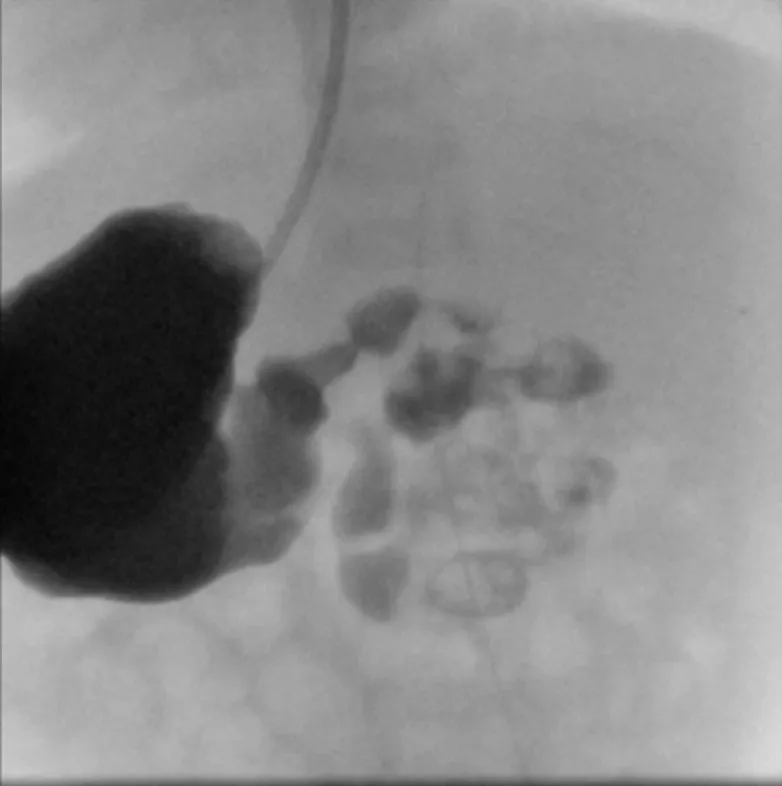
Upper gastrointestinal contrast study showing a right-sided stomach and an abnormal position of the duodenojejunal flexure, suggestive of malrotation.
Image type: radiology (x_ray)